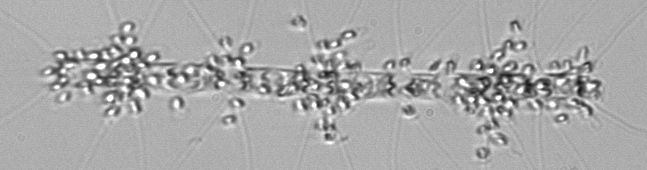
Label: Chaetoceros_didymus_TAG_external_flagellate